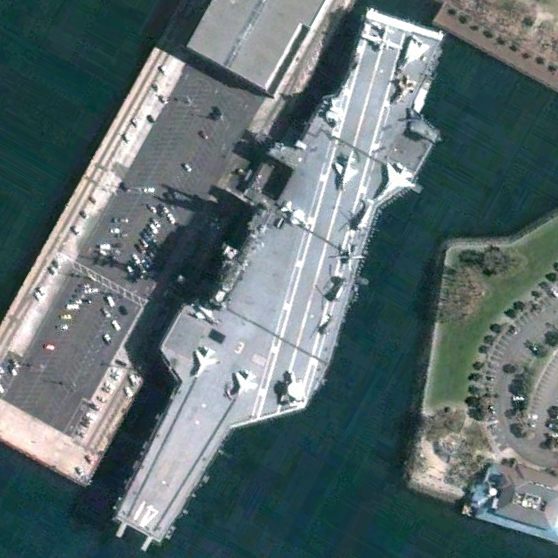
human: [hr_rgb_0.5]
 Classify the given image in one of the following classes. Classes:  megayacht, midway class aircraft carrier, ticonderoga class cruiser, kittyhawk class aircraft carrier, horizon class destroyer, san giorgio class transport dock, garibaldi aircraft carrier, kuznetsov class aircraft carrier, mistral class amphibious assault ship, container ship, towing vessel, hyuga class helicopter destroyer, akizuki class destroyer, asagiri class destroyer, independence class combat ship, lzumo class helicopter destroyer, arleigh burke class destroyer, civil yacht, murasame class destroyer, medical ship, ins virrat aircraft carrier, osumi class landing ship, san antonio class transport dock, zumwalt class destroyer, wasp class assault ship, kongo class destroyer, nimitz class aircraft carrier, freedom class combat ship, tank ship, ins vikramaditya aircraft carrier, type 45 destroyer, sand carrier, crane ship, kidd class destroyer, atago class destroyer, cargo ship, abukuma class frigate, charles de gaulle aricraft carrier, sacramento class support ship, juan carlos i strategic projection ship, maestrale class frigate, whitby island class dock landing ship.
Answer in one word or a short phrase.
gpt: Midway class aircraft carrier